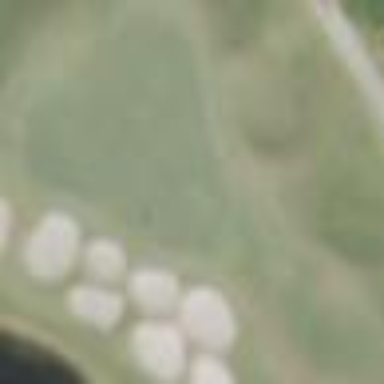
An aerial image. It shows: Golf fairway surrounded by grass.